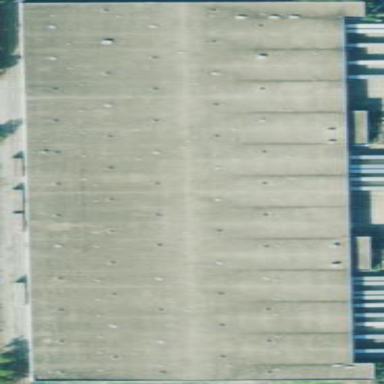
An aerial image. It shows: Warehouse building.